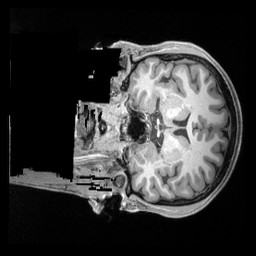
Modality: T1w
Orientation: coronal
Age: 21
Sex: male
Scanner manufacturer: siemens
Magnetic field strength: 3 T
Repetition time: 2.4 s
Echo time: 0.00228 s